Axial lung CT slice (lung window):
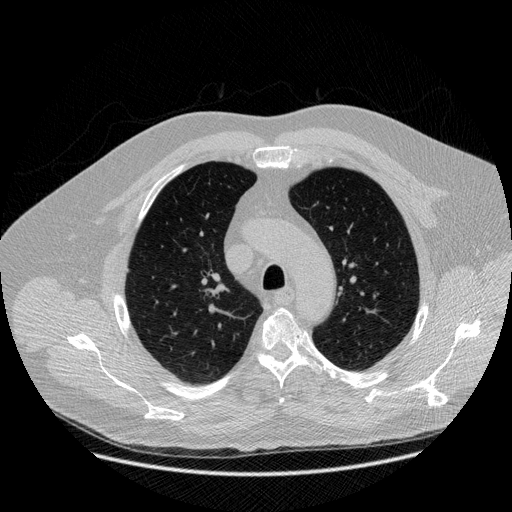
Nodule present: no